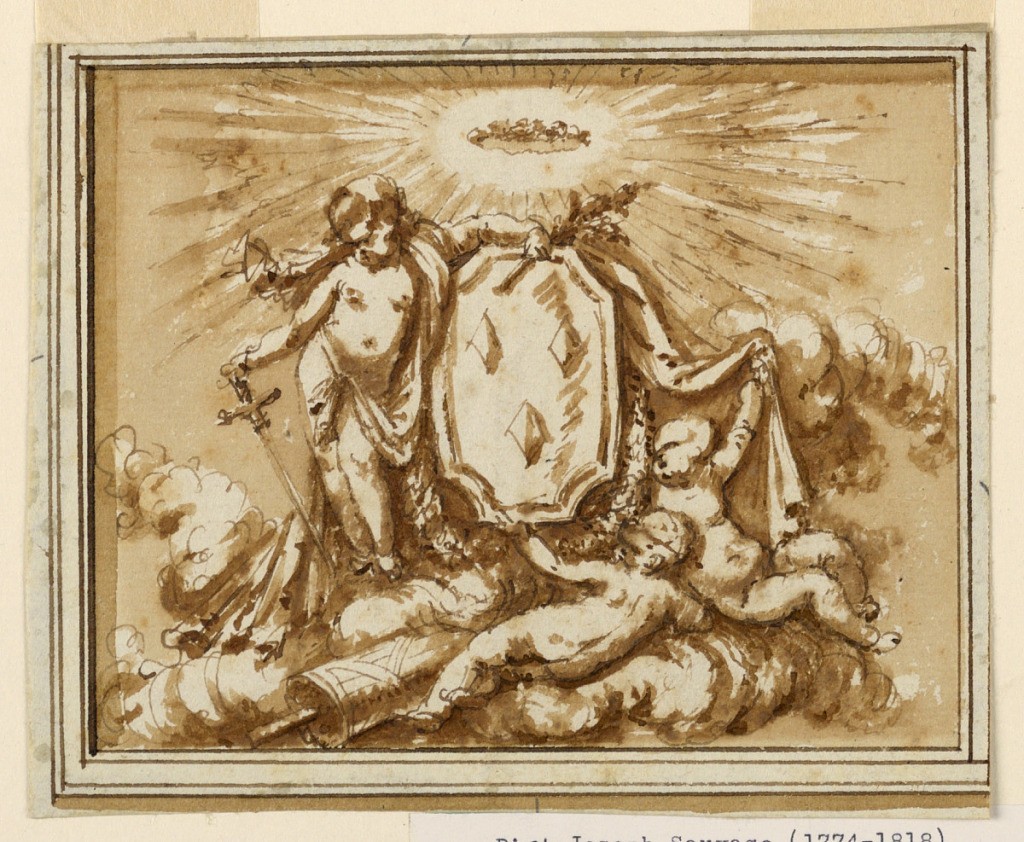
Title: Design for an Overdoor
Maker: Piat Joseph Sauvage, French, 1744 - 1818
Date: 1785-1790
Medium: Pen and ink, brush and bistre wash on paper
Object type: drawing
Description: Three girls around a shield with three lozenges; crown in glory of rays on top.